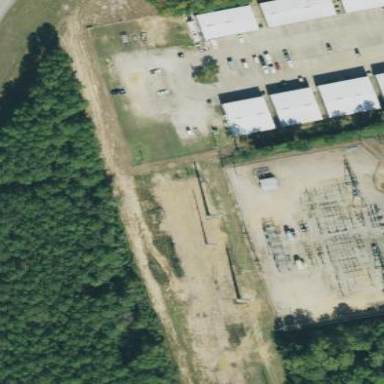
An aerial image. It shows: Outdoor distribution-level power substation enclosed by fence.